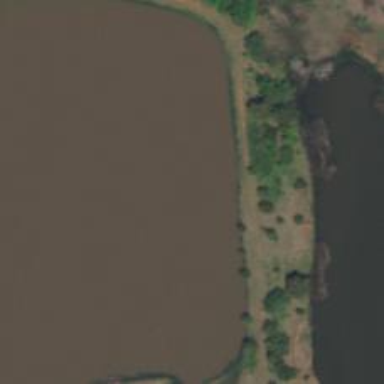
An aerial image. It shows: Reservoir.